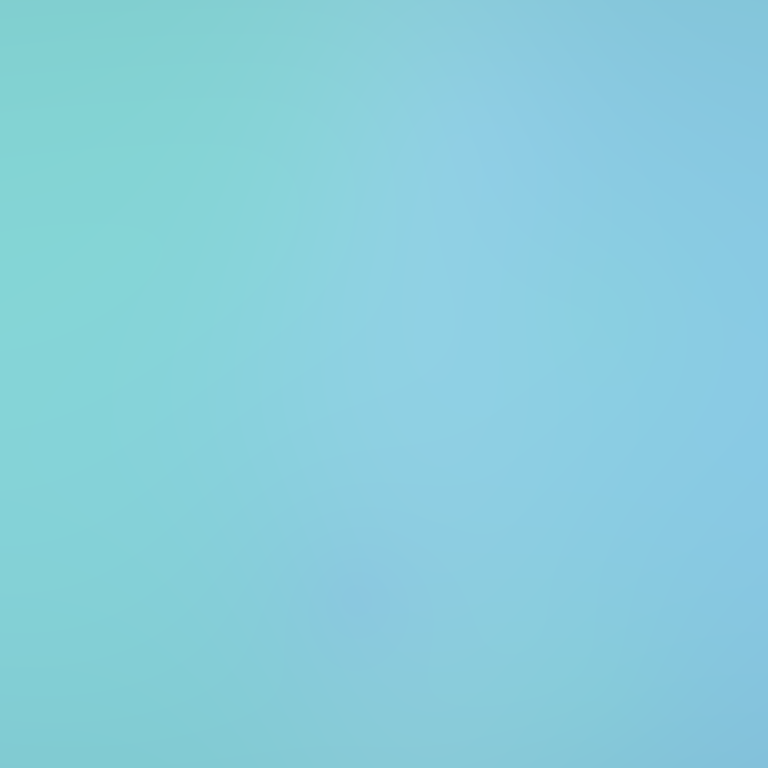
Abstract light effect, smooth gradient from soft teal to light blue, calm atmosphere, diffuse light, no room, no furniture, no objects.